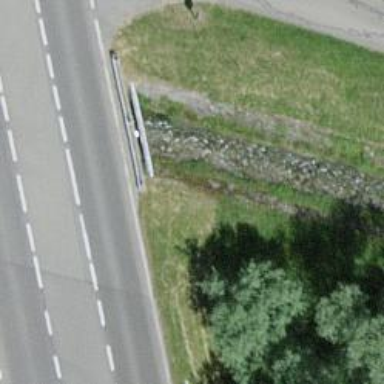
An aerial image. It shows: Culvert tunnel.